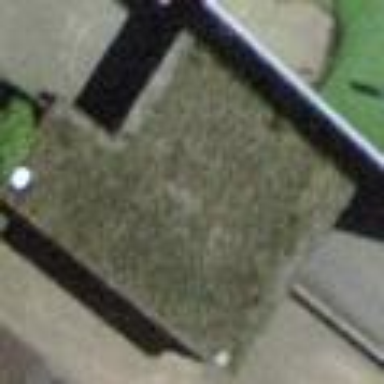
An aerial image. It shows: View of roof of building.